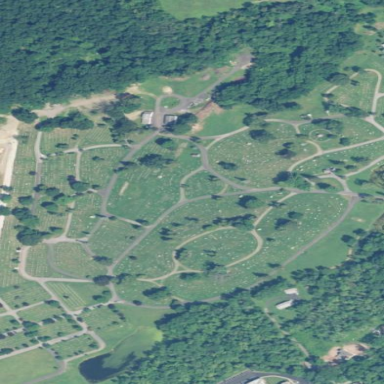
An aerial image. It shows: Cemetery.